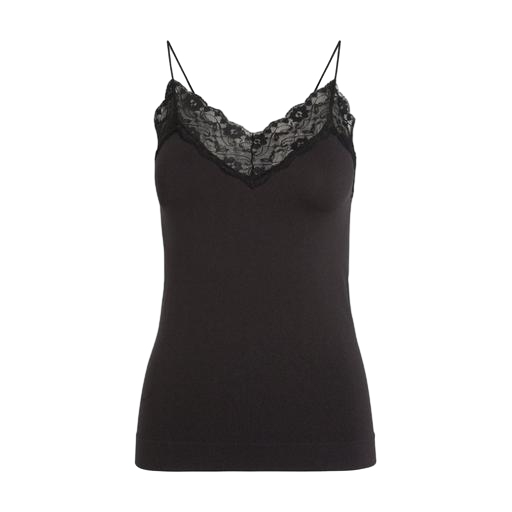
black curve cami rib lace, black dentelle lace-detail camisole, black lace cami, white background